Interaction volume radius: 5 \u00c5
Interaction volume height: 20 \u00c5
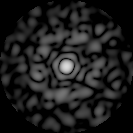
Disorder parameter: 0.8434